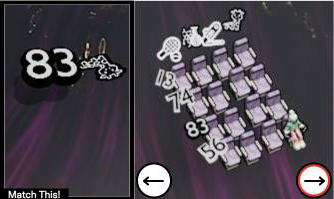
Task: seats
Answer: no